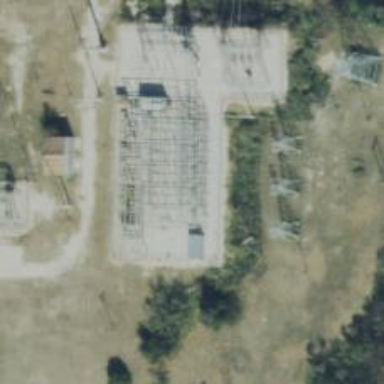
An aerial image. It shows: Power tower.